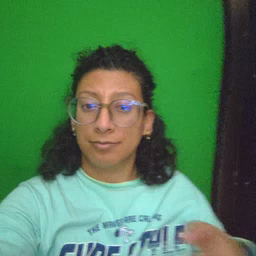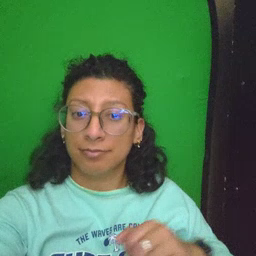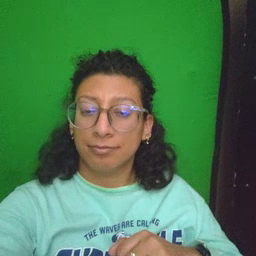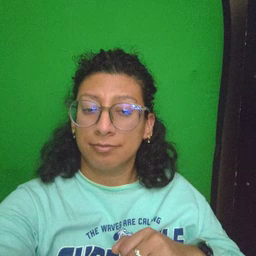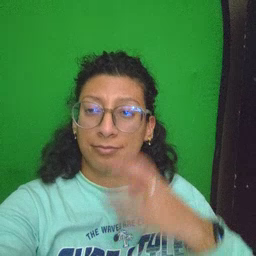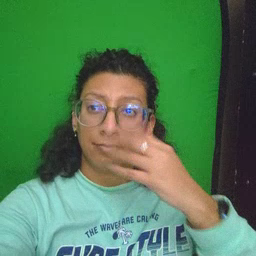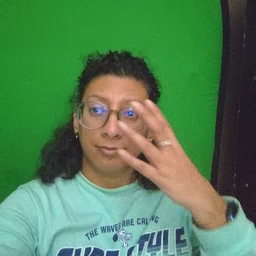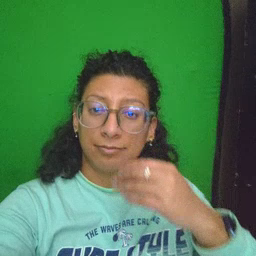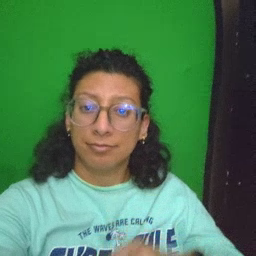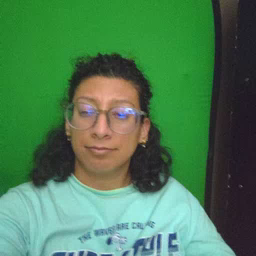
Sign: sleepy